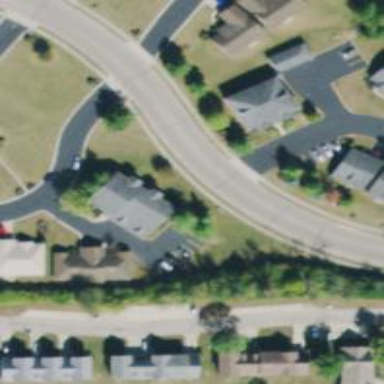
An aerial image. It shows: Residential road with separate sidewalk.